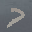
Label: 7